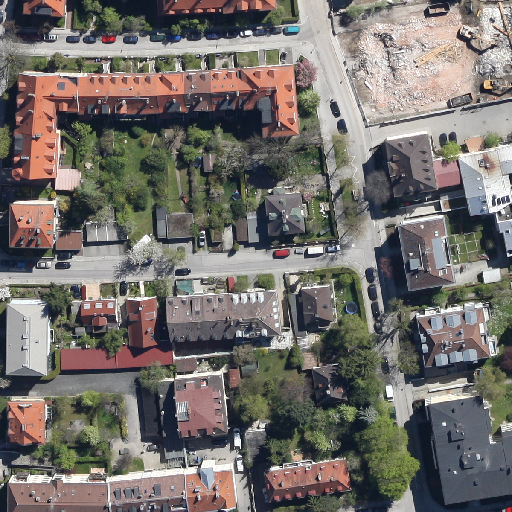
Referring expression: road